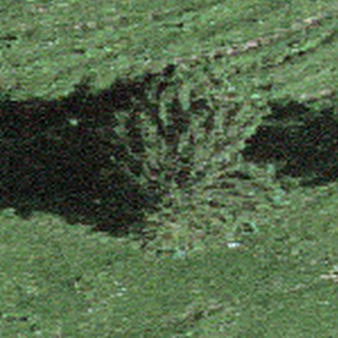
Label: other